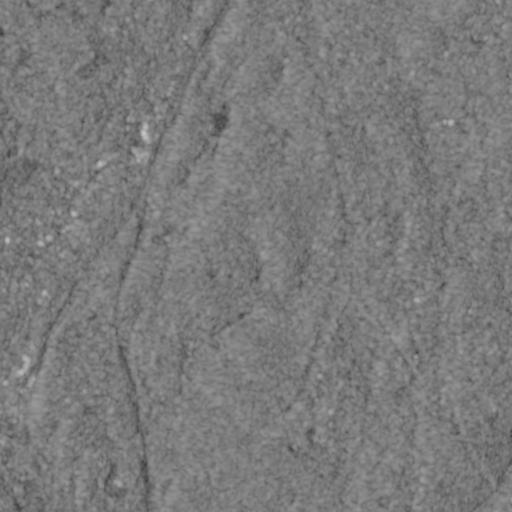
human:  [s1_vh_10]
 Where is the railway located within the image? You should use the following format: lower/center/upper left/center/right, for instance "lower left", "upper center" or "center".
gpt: The railway is located in the lower right of the image.
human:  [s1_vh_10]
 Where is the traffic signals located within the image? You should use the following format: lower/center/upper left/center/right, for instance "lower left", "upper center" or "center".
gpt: The traffic signals is located in the center left of the image.
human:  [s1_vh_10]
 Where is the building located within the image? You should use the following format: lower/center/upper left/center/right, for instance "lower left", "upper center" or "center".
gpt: There is no building in the image.

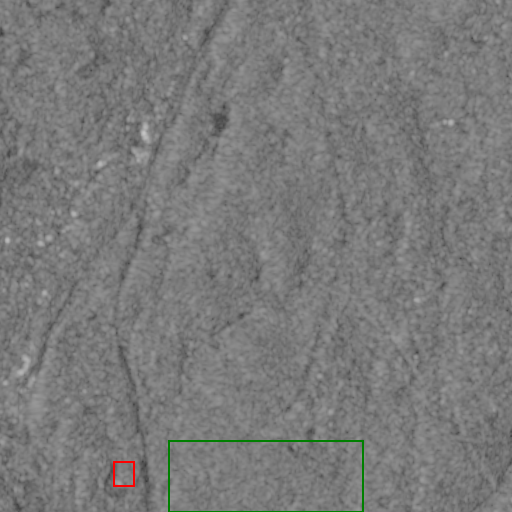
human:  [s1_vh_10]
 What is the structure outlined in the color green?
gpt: The structure outlined in green is a park.
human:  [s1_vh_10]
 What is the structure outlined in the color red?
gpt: The structure outlined in red is a building.
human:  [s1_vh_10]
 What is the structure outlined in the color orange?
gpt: There is no orange outline.